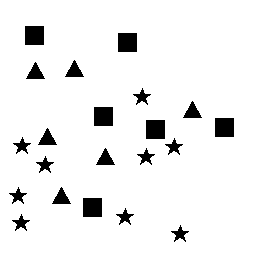
Squares: 6
Triangles: 6
Stars: 9
Total shapes: 21